Field crop: maize
Growth stage: 2
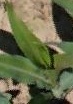
Species: maize